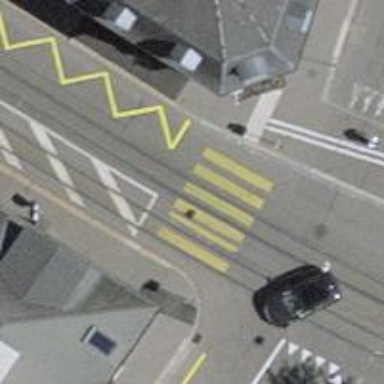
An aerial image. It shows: Uncontrolled crossing that serves both railway and tram lines.